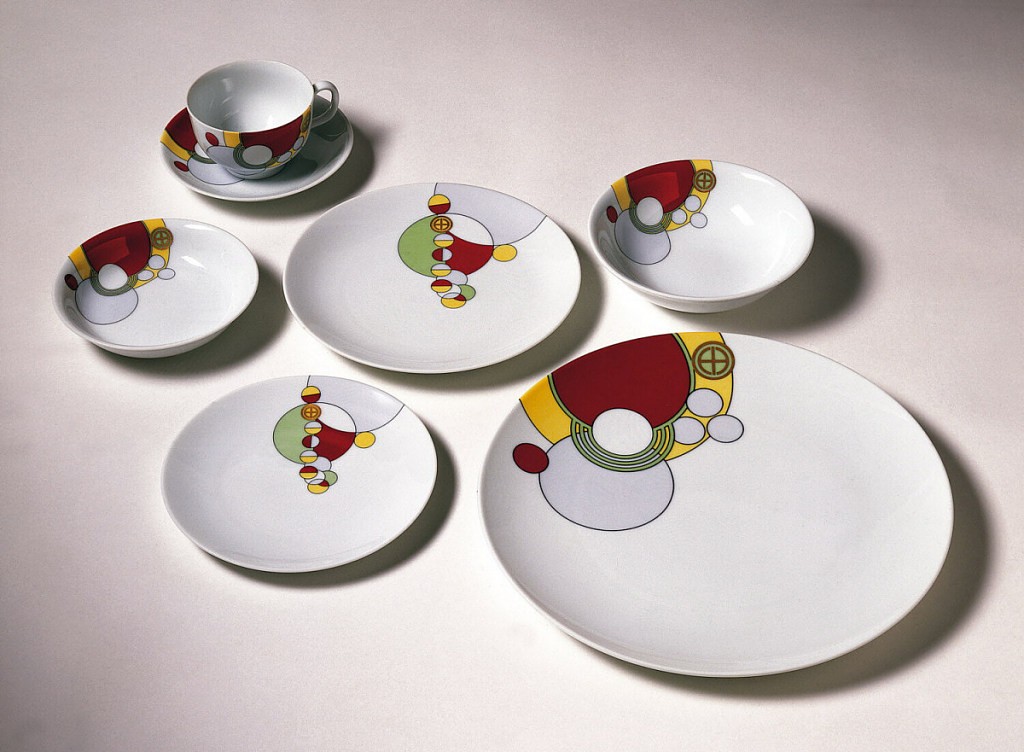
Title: Coffee Cup
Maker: Frank Lloyd Wright, American, 1867–1959
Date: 1966
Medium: porcelain, vitreous enamel
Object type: coffee cup
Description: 1979-77-1/7: Hemispherical cup with plain loop handle; exterior...;     1979-77-1: Hemispherical cup with plain loop handle; exterior...;     1979-77-2: Concave circular saucer decorated with abstract en...;     1979-77-3: Circular dish with curved sides and slightly flair...;     1979-77-4: Deep circular dish with curved sides and slightly ...;     1979-77-5: Concave circular plate decorated with abstract ena...;     1979-77-6: Concave circular plate decorated with abstract ena...;     1979-77-7: Concave circular plate decorated with abstract ena...